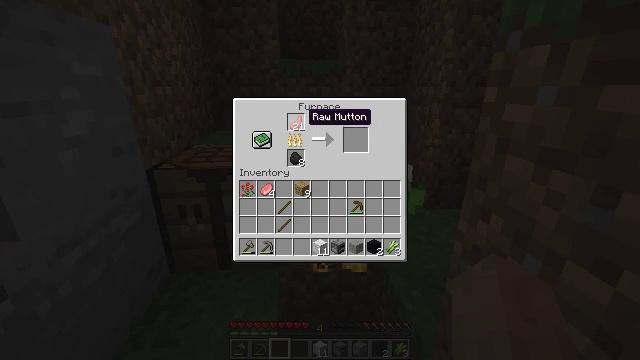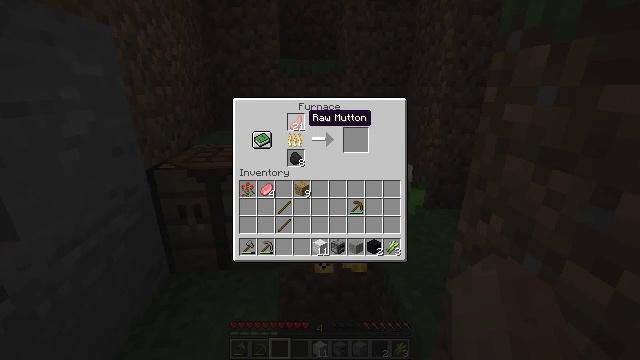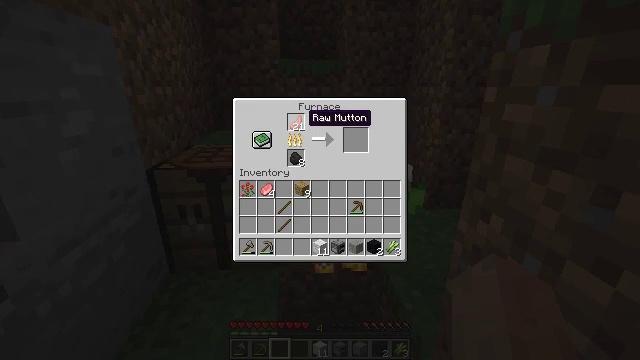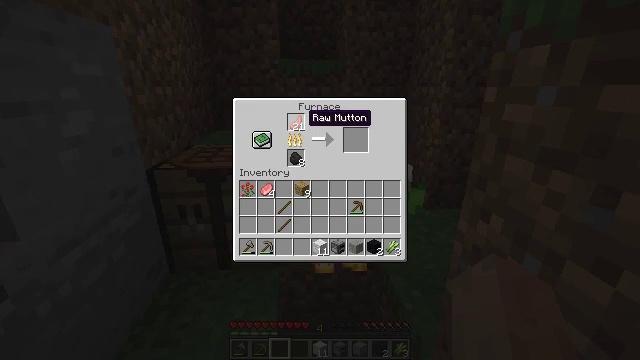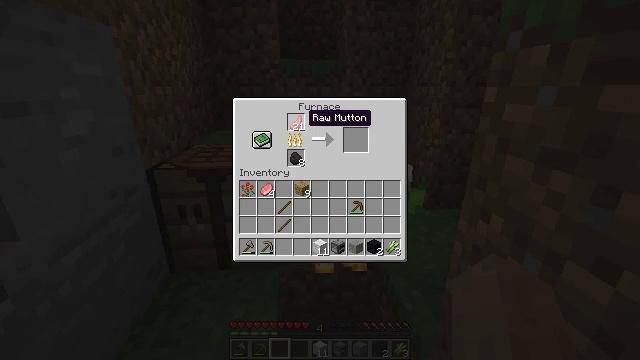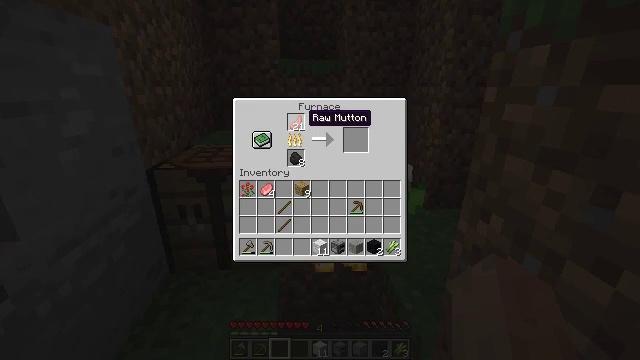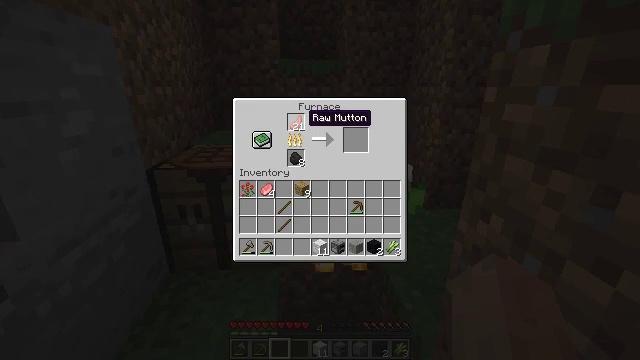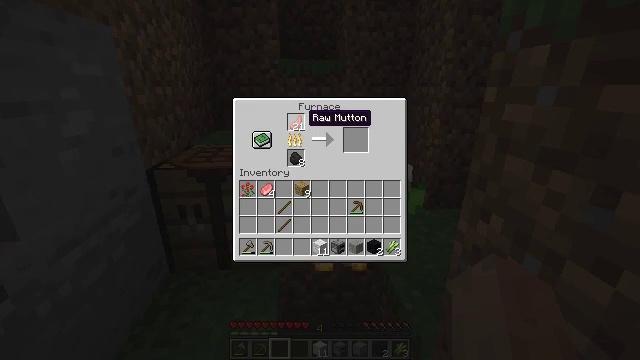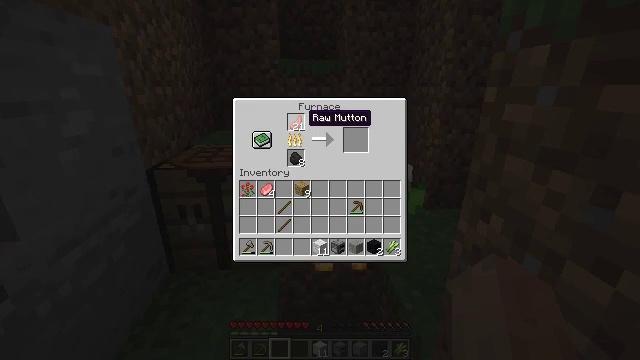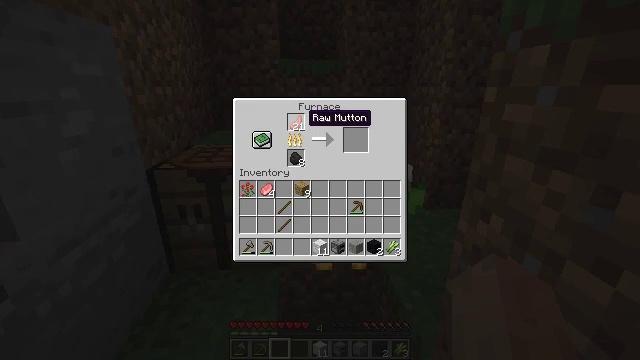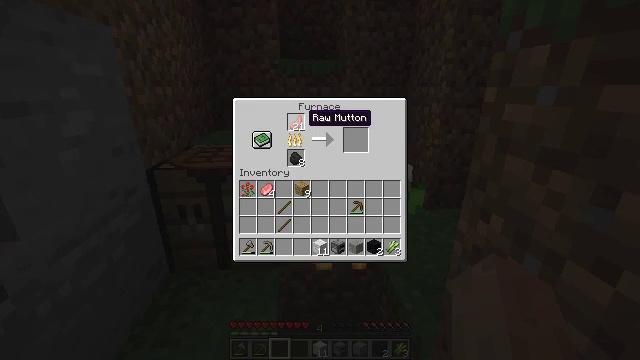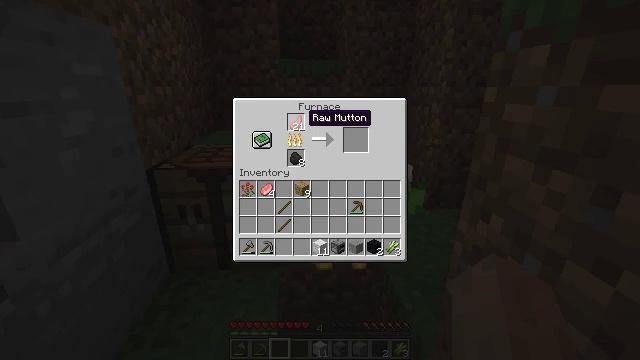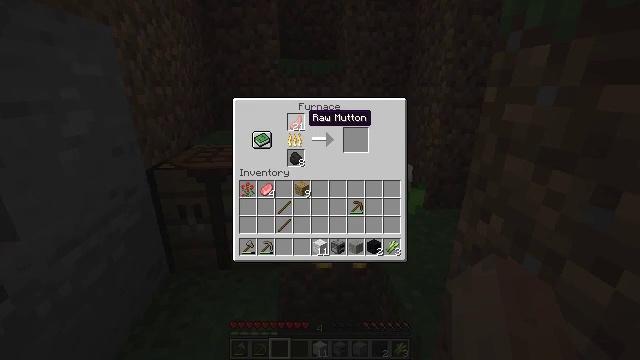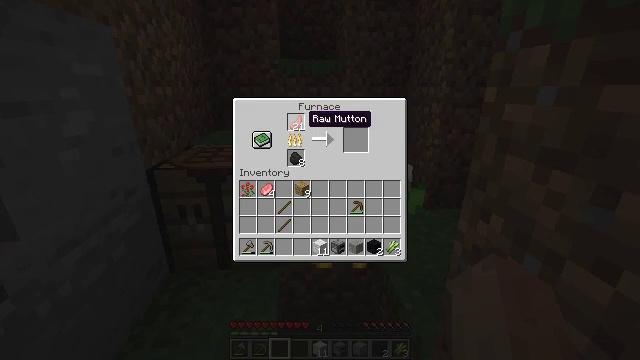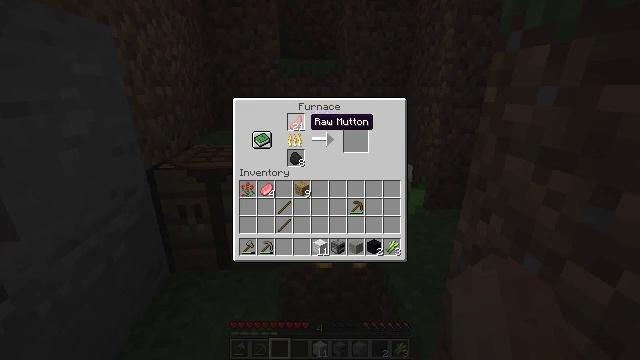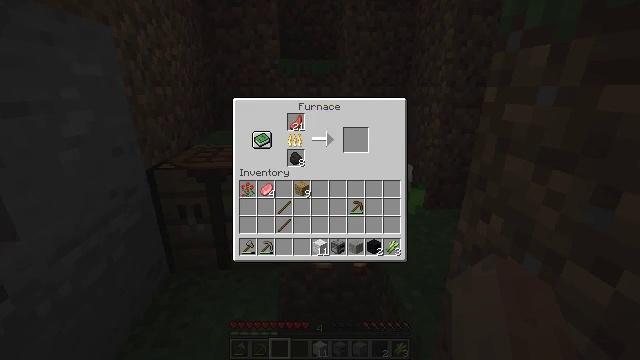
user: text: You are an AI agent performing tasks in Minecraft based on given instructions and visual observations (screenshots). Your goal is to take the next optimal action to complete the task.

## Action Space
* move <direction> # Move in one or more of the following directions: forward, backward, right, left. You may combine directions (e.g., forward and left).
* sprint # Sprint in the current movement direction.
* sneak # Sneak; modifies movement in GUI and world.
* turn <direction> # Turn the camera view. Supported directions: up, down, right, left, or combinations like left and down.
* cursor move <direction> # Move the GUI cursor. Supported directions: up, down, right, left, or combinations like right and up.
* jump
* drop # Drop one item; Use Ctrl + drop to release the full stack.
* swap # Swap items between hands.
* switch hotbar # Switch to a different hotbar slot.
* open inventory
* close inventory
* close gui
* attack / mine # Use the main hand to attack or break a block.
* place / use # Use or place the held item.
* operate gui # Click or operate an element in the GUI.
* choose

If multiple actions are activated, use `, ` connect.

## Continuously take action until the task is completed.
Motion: motion action
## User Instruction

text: Break the white tulip to collect it.
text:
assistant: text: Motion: no_op
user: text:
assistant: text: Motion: no_op
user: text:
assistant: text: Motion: no_op
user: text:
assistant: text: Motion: no_op
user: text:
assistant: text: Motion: no_op
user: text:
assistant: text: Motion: no_op
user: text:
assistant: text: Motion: no_op
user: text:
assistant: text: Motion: no_op
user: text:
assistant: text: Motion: no_op
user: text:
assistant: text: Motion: no_op
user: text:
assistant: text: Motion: no_op
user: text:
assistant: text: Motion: no_op
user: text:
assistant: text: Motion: no_op
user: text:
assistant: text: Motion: no_op
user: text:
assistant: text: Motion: cursor move right and down
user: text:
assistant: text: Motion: cursor move right and down
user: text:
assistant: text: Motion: cursor move right and down
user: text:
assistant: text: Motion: cursor move down
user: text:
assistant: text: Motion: cursor move down
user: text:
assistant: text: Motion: no_op
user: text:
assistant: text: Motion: cursor move right, close inventory
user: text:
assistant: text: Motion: turn right, close inventory
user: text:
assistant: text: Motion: turn right
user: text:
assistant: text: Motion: turn right
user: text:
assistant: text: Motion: turn right
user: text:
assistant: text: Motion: no_op
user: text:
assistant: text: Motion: no_op
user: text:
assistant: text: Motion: no_op
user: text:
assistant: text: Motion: no_op
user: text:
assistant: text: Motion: no_op